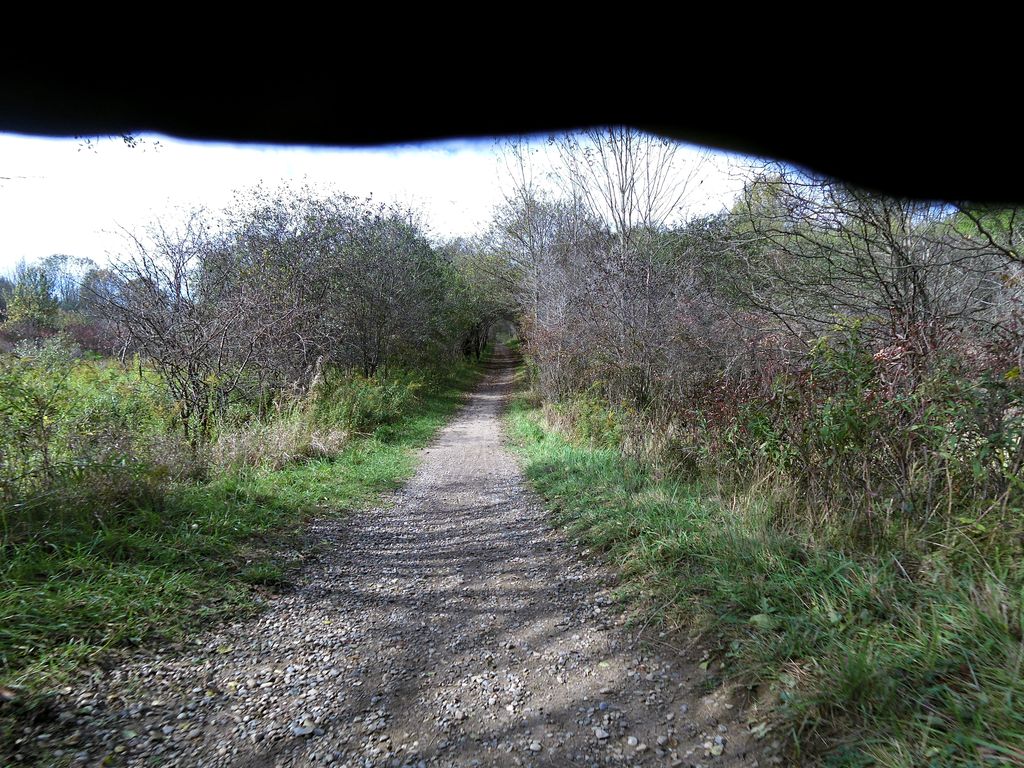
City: hamilton